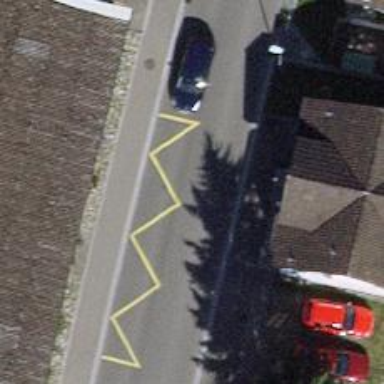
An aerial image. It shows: Public transport stop position.